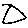
Label: triangle